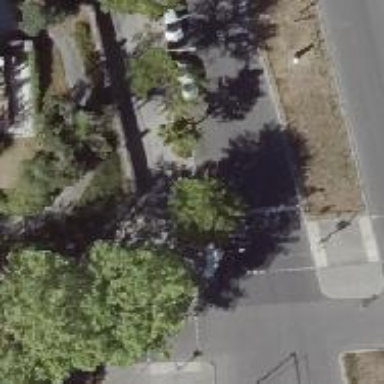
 featuring right lane designated for parking."